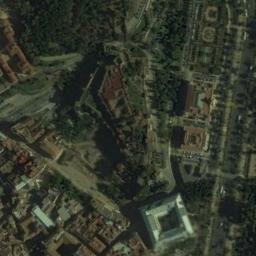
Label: palace